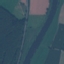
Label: River